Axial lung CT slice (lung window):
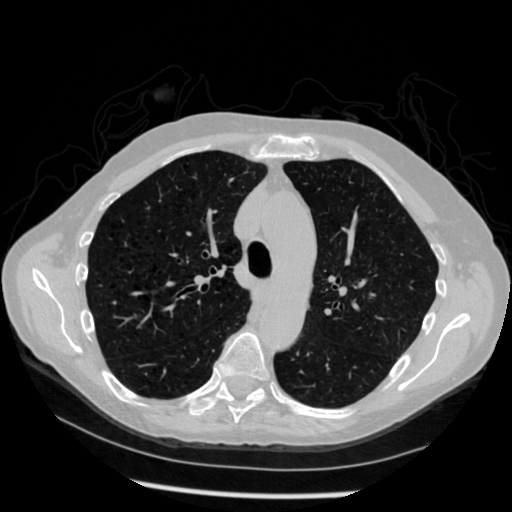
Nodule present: no